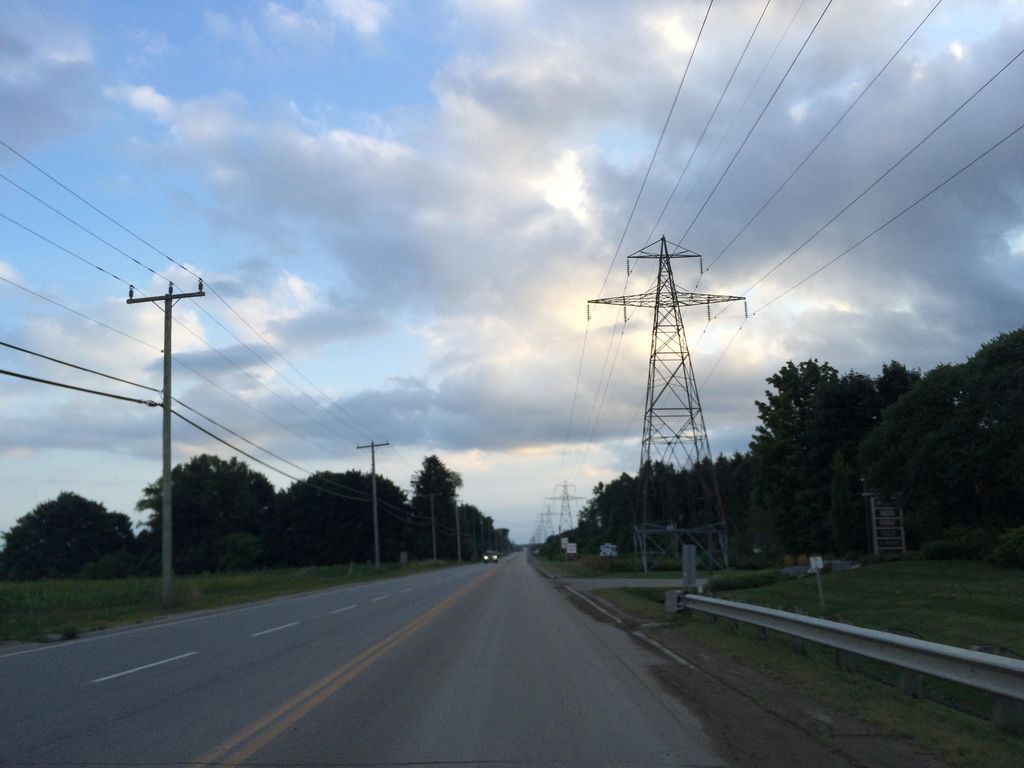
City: kitchener-waterloo